【题型】填空题　【知识点】平面几何　【难度】medium
在数学活动课上, 需要用三角形纸片裁剪出一张正方形纸片. 如图, 现有三角形纸片 (\(\triangle ABC\)), \(AC = 40\mathrm{cm}\), \(BC = 30\mathrm{cm}\). 裁剪出的正方形 \(CDEF\) 的一个顶点是直角顶点 \(C\), 那么正方形的边长是 \underline{\quad\quad} \(\mathrm{cm}\).

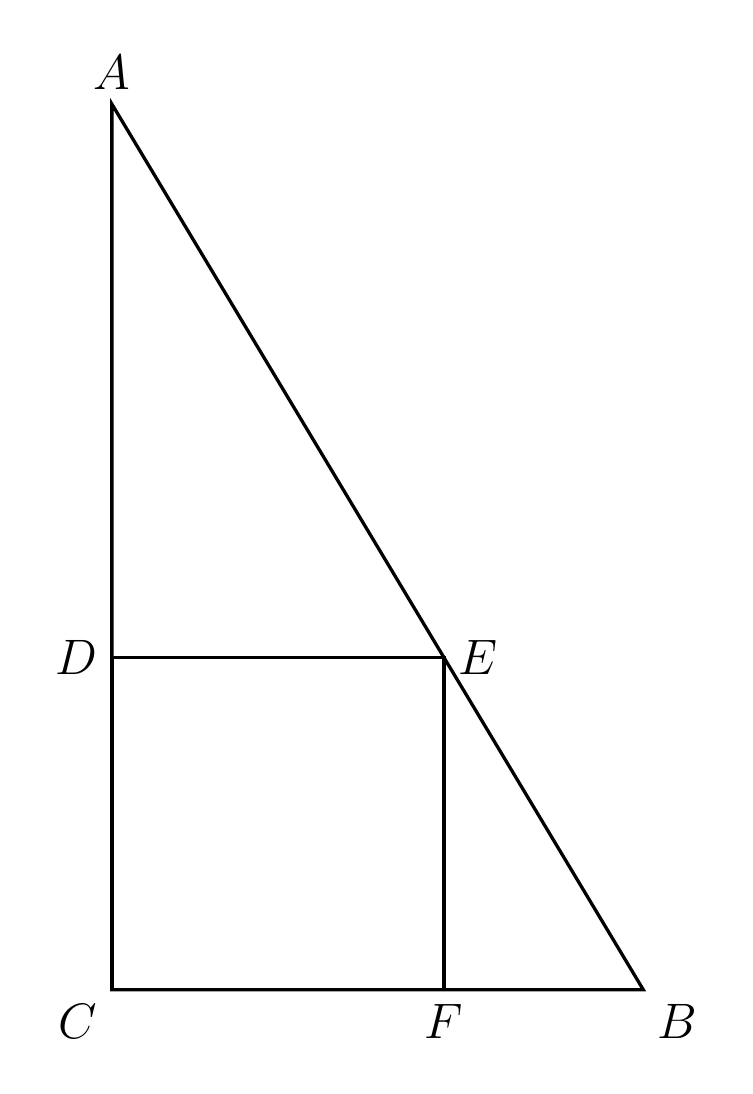
【解答】
【答案】\(\boldsymbol{\frac{120}{7}}\)

\vspace{1em}

【知识点】解一元一次方程（一）——合并同类项与移项, 根据正方形的性质证明, 相似三角形的判定与性质综合.

\vspace{1em}

【分析】本题考查了相似三角形的判定与性质, 在判定两个三角形相似时, 应注意利用图形中已有的公共角、公共边等隐含条件, 以充分发挥基本图形的作用; 也考查了正方形的性质.

设正方形 \(CDEF\) 的边长为 \(x\mathrm{cm}\), 则 \(CD = DE = x\mathrm{cm}\), 证明 \(\triangle ADE \backsim \triangle ACB\), 利用相似三角形的性质得到 \(\frac{AD}{AC} = \frac{DE}{BC}\), 即 \(\frac{40 - x}{40} = \frac{x}{30}\), 然后解方程即可得到答案. 灵活运用相似三角形的性质计算相应线段的长或表示线段之间的关系是解决问题的关键.

\vspace{1em}

【详解】解: 设正方形 \(CDEF\) 的边长为 \(x\mathrm{cm}\), 则 \(CD = DE = x\mathrm{cm}\),

\(\because\) 四边形 \(ABCD\) 为正方形,

\(\therefore DE \parallel CF\),

\(\therefore \angle ADE = \angle C\),

又 \(\because \angle A = \angle A\),

\(\therefore \triangle ADE \backsim \triangle ACB\),

\(\therefore \frac{AD}{AC} = \frac{DE}{BC}\), 即 \(\frac{40 - x}{40} = \frac{x}{30}\),

解得 \(x = \frac{120}{7}\),

即正方形的边长为 \(\frac{120}{7}\mathrm{cm}\).

故答案为: \(\frac{120}{7}\).